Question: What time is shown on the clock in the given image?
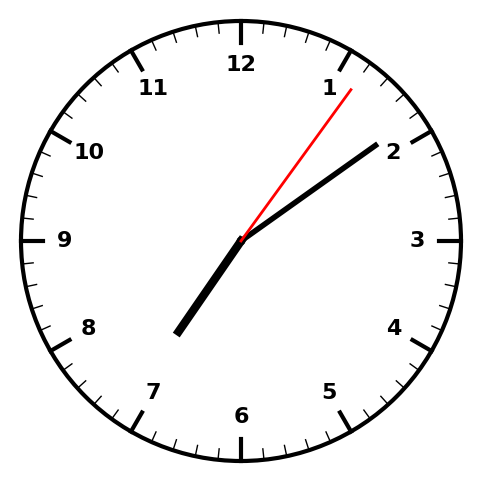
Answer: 07:09:06